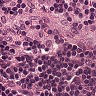
Metastatic tissue present: no